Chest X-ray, AP view. Patient: 58 years old, sex M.
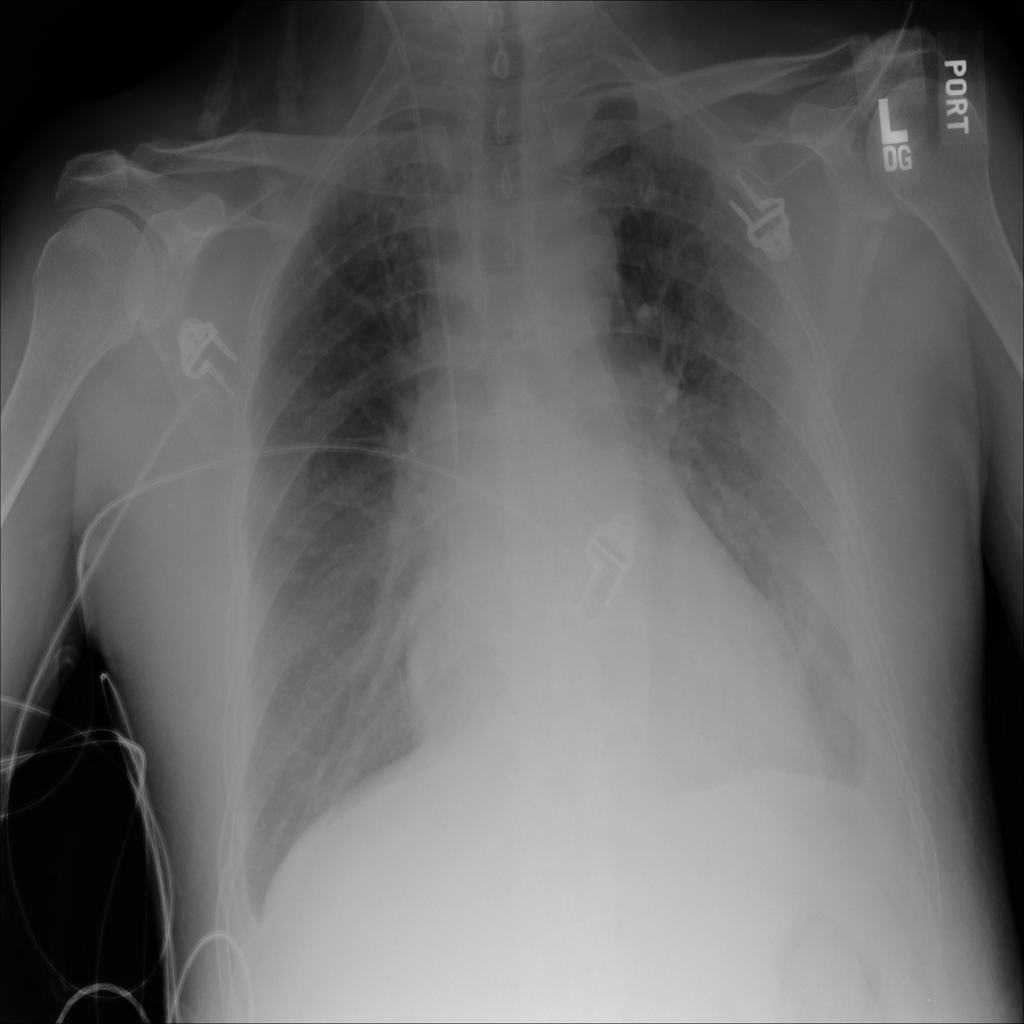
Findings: No Finding